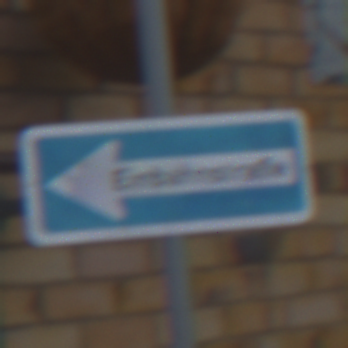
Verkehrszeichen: EinbahnstrasseLinksweisend
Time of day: MorningAfternoon
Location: Outdoor (Urban)
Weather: Overcast
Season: NotSpecified
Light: Natural